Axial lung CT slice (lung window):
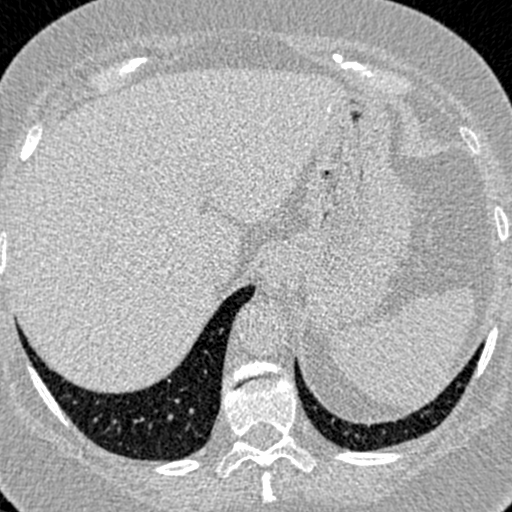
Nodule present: no